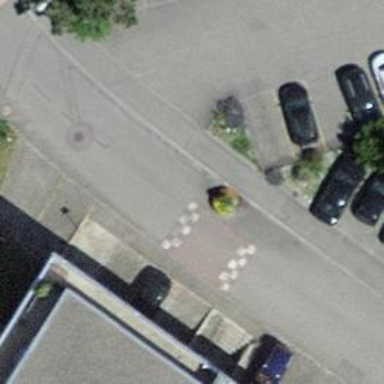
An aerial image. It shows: Traffic hump for calming the traffic.